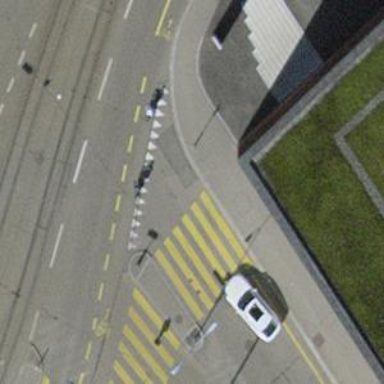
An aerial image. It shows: Kerb barrier.